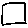
Label: square